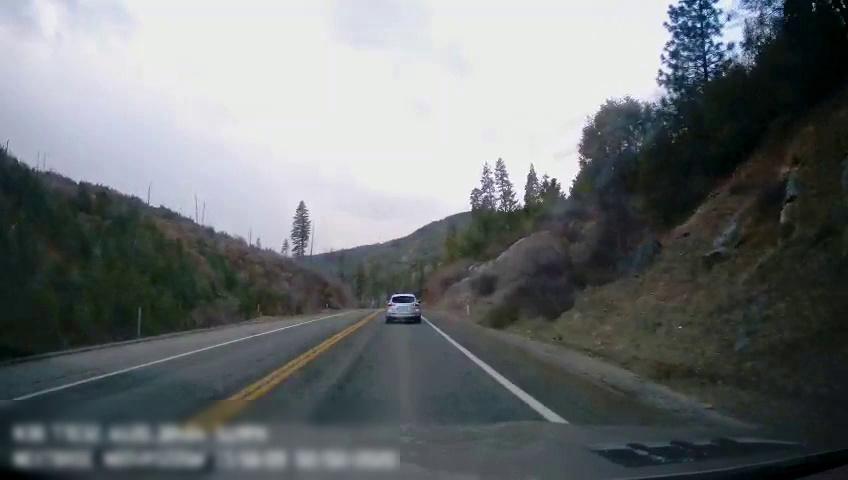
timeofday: Day
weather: Cloudy
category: Drivable Space
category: Vehicles | Car
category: Lanes | Current Lane
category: Lanes | Current Lane
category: Lanes | Opposite Lane